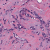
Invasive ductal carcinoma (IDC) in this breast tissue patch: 1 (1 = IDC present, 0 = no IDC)